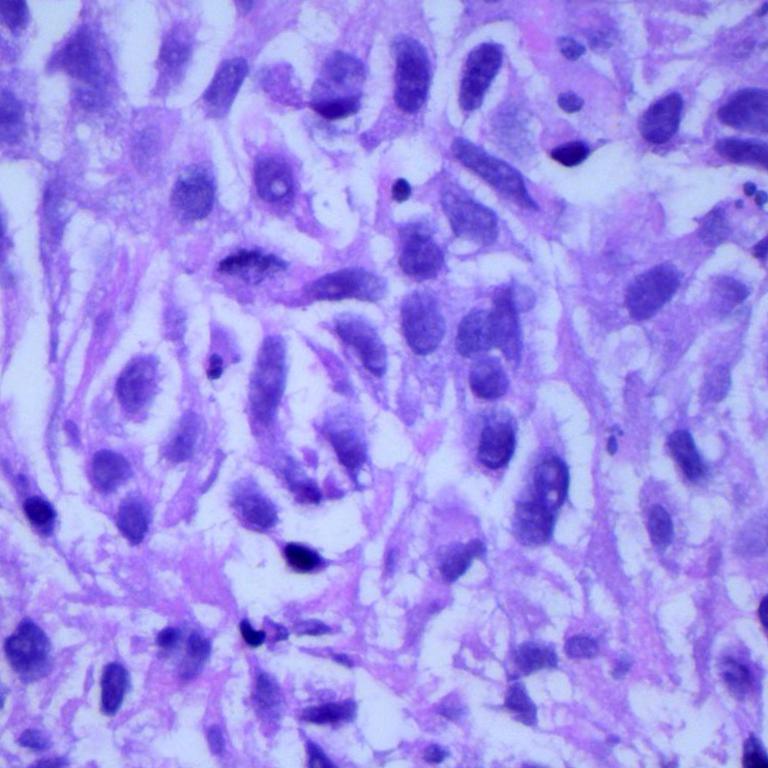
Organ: lung
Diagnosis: squamous carcinomas